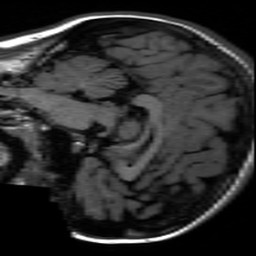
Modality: inplaneT1
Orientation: sagittal
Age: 18
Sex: female
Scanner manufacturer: ge
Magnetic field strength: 3 T
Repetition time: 2.499 s
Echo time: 0.02513 s